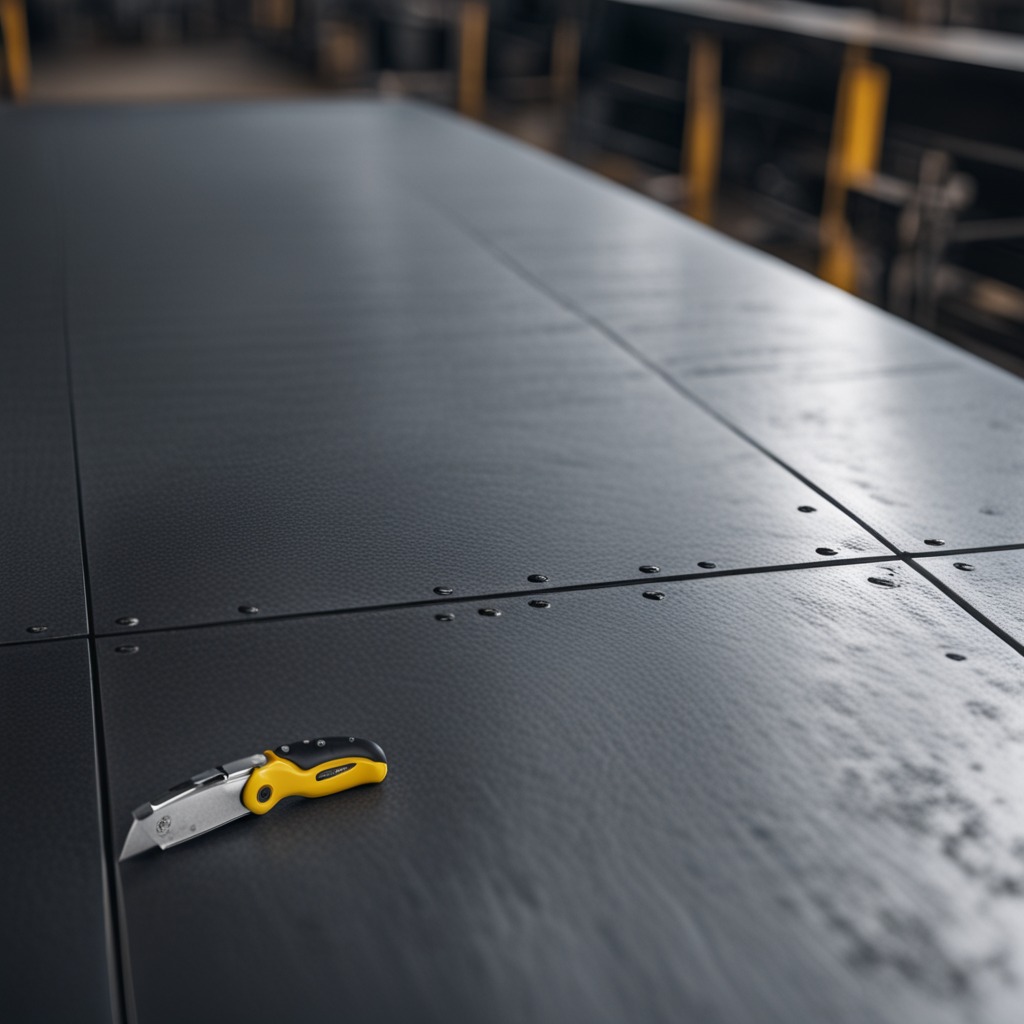
A utility knife is lying on a cold steel table in a mining workshop.